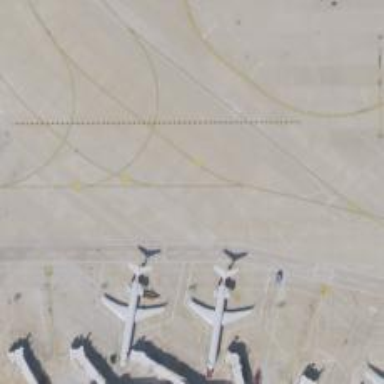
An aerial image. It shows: View of taxiway at the airport.